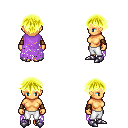
a pixel art fantasy rpg character, female body template, human, tanned skin, maroon tattered cape, white pants, gold short bangs hairstyle, leather bracers, metal boots, four views (front, back, left, right), 2x2 character sprite sheet, small pixel art, hard edges, no anti-aliasing